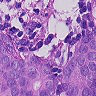
Metastatic tissue present: yes